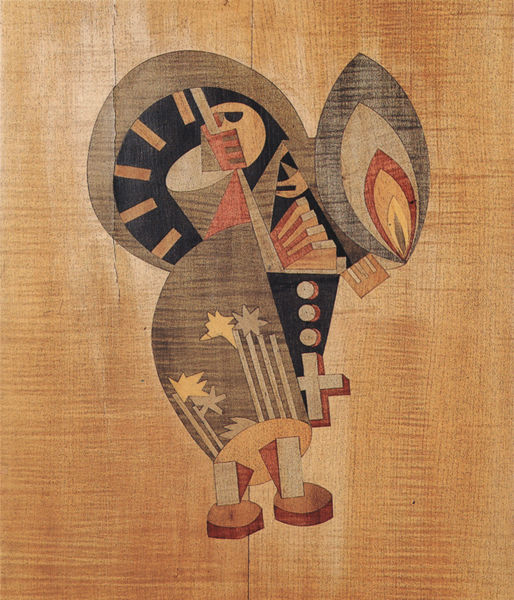
Titel: Donna con rosario
Künstler: Fortunato Depero
Standort: Trento
Institution: (Privatsammlung)
Schlagwörter: dunkel, hand, schatten, weiß, dreieck, gelb, blume, braun, bunt, hell, holz, licht, orange, schwarz, rot, schirm, muster, ornament, rock, gesicht, figur, oval, rund, hase, füße, abstrakt, flächen, formen, linien, detail, kerze, streifen, foto, punkte, segment, schild, flamme, kreuz, stern, strahlen, sterne, löcher, einlegearbeit, intarsien, halbrund, geometrisch, maserung, jesus, konstruktion, teuer, rosenkranz, dreiecke, riß, furnier, geometrie, russisch, steinbock, sternschnuppe, klötzchen, collagiert